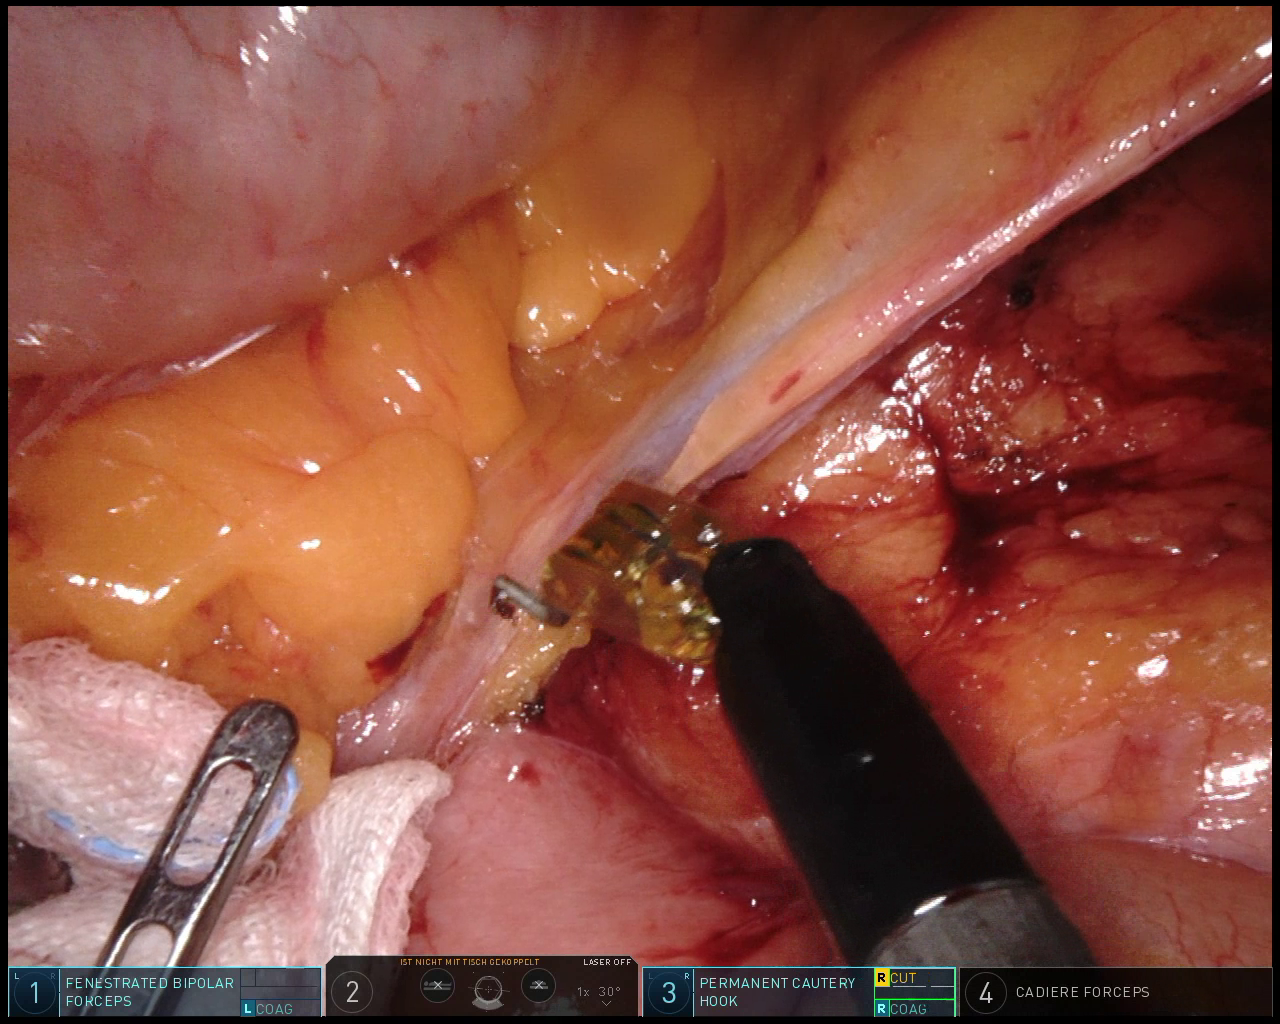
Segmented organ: intestinal_veins
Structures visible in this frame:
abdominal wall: no
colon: yes
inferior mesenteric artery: no
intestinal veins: yes
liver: no
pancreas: no
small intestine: yes
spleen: no
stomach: no
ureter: no
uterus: no
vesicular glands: no